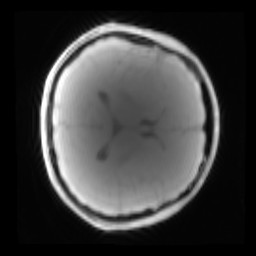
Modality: PDw
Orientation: axial
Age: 17
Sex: male
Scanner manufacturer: siemens
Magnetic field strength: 3 T
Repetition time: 0.25 s
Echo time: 0.00103 s